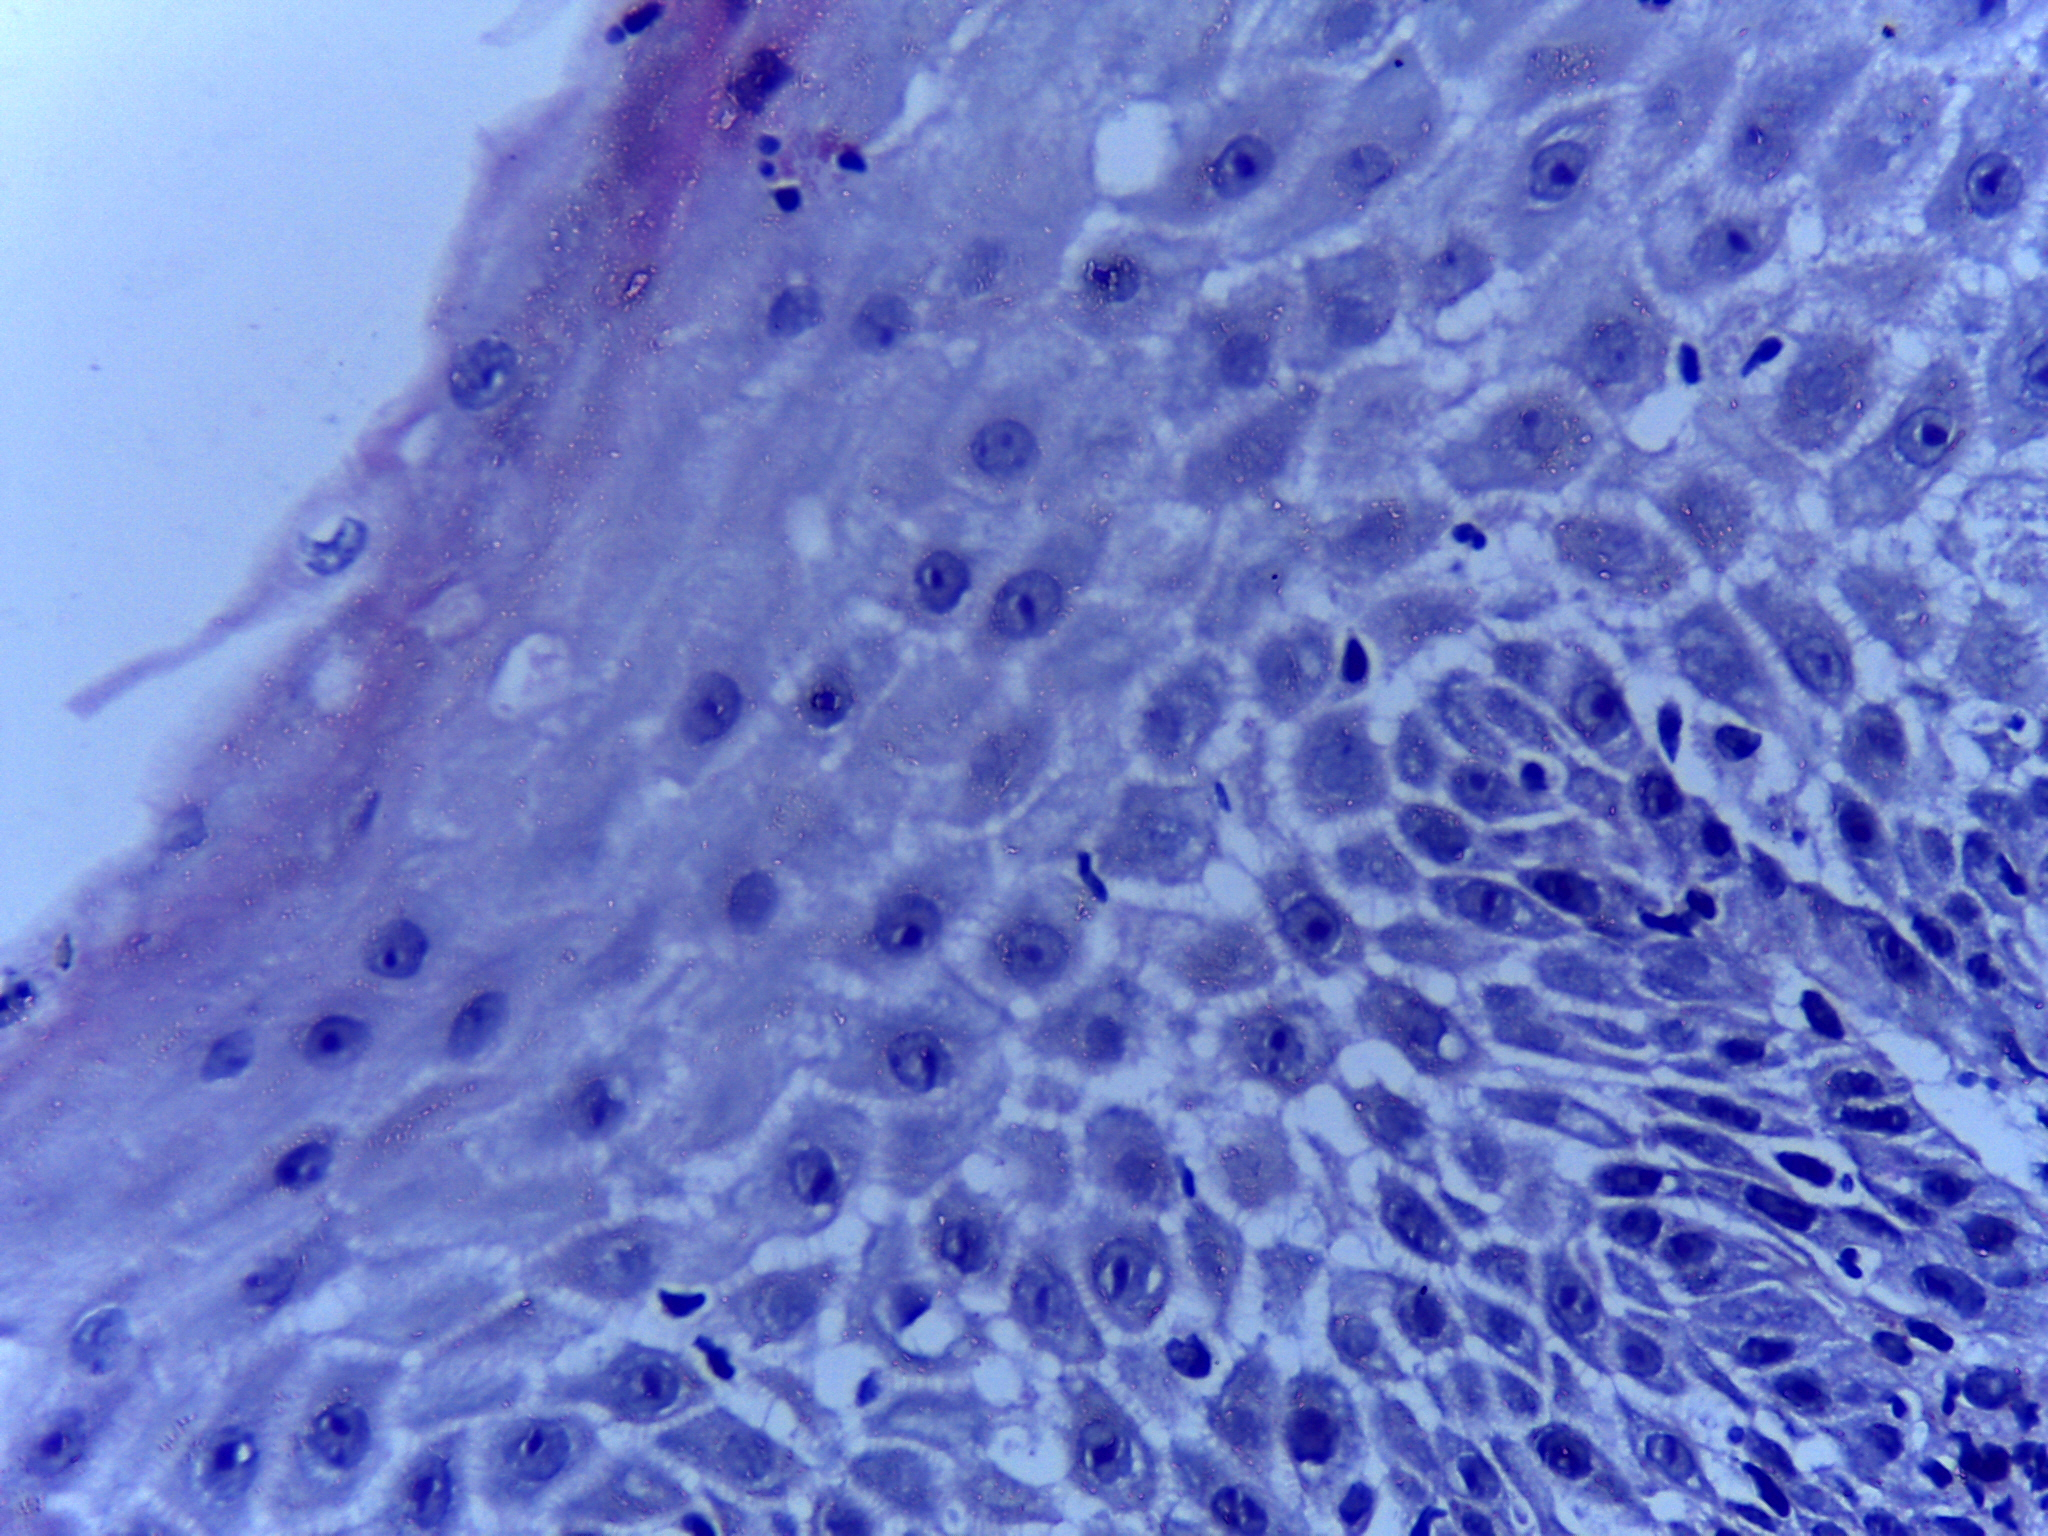
Diagnosis: Normal